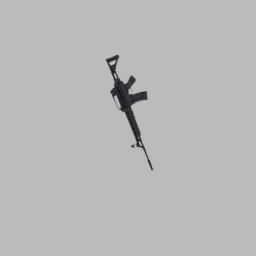
Label: tools